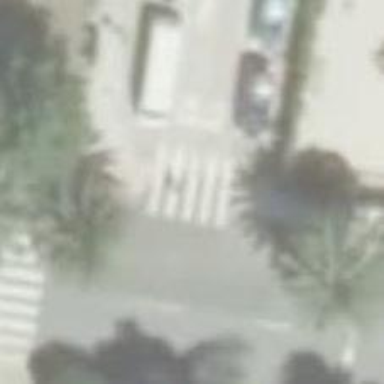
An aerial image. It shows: Marked zebra crossing on the road.